Aerial crown-view tile of a tropical tree (Barro Colorado Island, Panama), acquired 20240716:
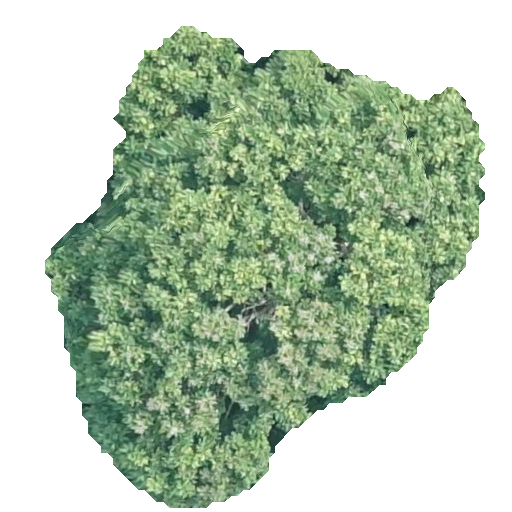
Species: Dipteryx oleifera
GBIF accepted scientific name: Dipteryx oleifera
Crown area: 217.21 m²